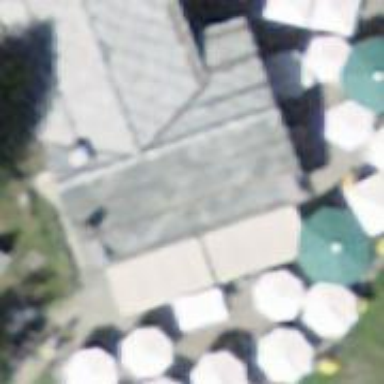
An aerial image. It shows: Restaurant.